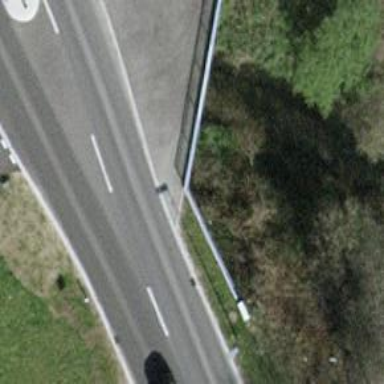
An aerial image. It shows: Wall barrier.